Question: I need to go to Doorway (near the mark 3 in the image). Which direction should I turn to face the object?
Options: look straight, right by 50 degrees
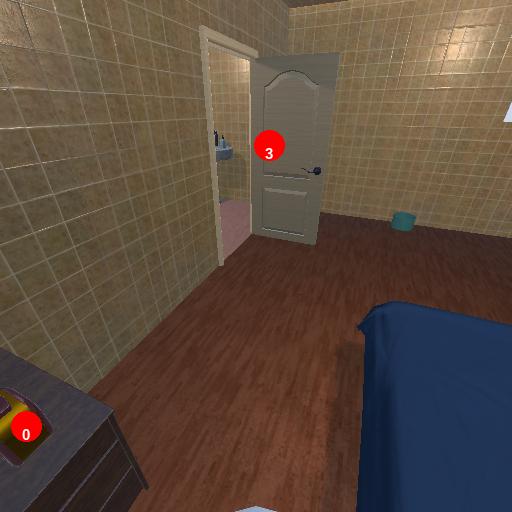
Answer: look straight